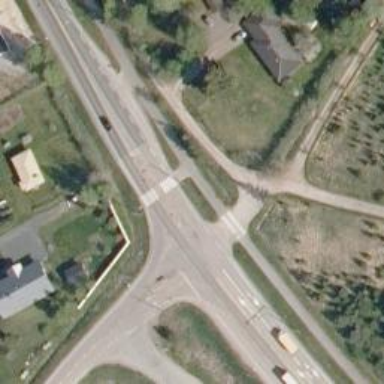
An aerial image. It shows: Uncontrolled road crossing.